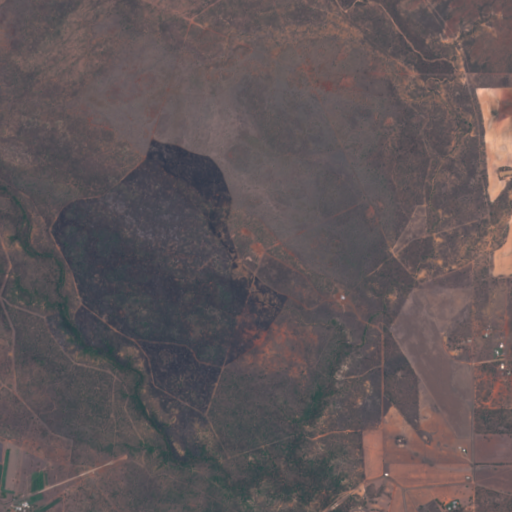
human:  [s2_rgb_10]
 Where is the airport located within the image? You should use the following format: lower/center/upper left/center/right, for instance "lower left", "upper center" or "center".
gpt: The airport is located in the lower left of the image.
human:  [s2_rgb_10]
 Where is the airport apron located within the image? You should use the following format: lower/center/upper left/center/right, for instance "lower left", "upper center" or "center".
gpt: The airport apron is located in the lower left of the image.
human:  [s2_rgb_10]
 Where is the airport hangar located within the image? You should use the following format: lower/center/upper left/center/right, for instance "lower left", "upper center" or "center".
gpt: The airport hangar is located in the lower left of the image.
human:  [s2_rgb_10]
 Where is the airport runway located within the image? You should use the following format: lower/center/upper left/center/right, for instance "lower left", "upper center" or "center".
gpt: The airport runway is located in the lower left of the image.
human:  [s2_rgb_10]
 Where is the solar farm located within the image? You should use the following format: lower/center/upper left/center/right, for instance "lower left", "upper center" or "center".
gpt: The solar farm is located in the lower left of the image.
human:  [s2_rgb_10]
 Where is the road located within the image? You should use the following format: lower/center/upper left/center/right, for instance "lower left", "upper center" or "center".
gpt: There is no road in the image.